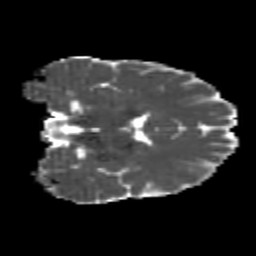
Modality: MD
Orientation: coronal
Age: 20
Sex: female
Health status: healthy
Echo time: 0.074 s